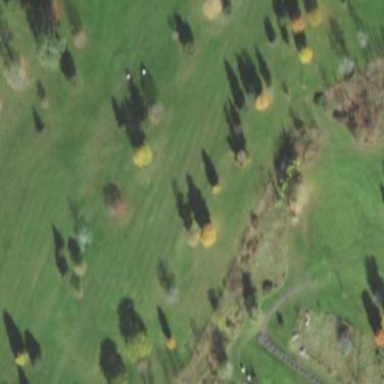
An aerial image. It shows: Golf fairway in the image.